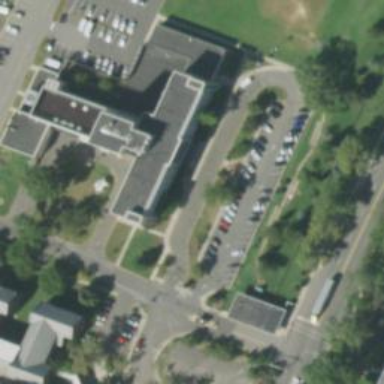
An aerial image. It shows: Hospital building.